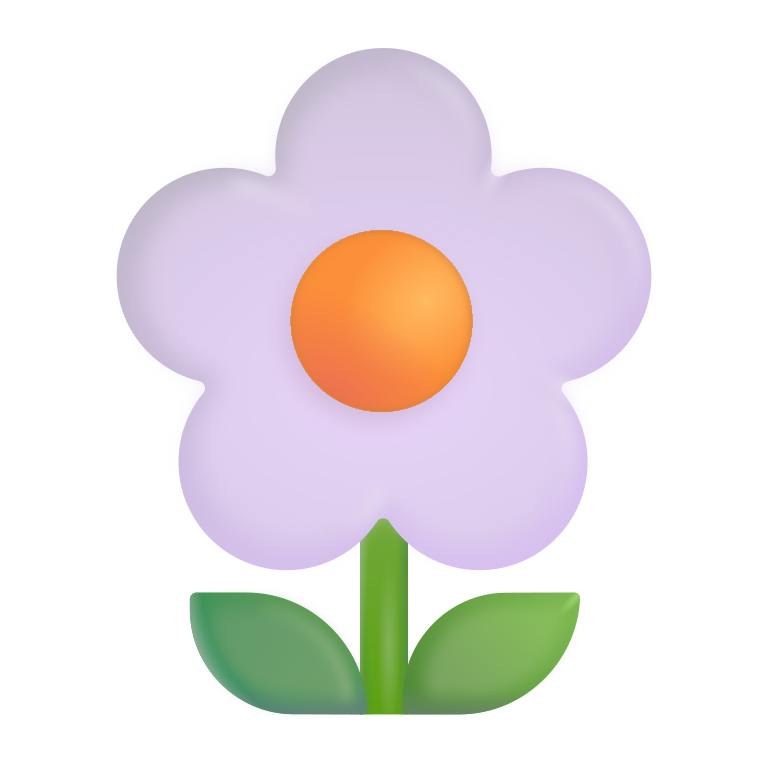
blossom color